Question: Does <URL>. The following picture is taken from the link:

(I am aware that Flot may not support this since it seems like each bar in Flot only has one variable, but I am not sure).
Edit: Any javascript library suggestion is also welcome!
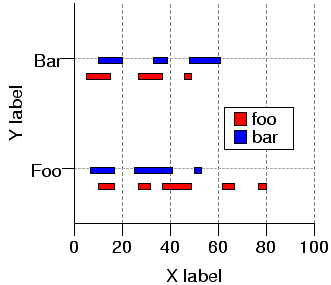
Answer: I managed a workaround using Flot's bar chart and Flot's <URL>. Unfortunately, Flot's stacking require all stacks of the same level to be of the same type/color. In order to circumvere this, some of the bars have zero width in the stacks of wrong colors. Result looks surprisingly good!

The corresponding code follows (the example data does NOT corresponds to the image above, since it would be a little too large. This shows only two of the "colors").
'''
var series = [
{
data: [
[24.0, 0],
[6.<PHONE>, 1],
[6.95, 2],
[6.<PHONE>, 3],
[6.95, 4],
],
color: "#FFFFFF",
},
{
data: [
[0.0, 0],
[0.0666666666667, 1],
[0.05, 2],
[0.0833333333333, 3],
[0.05, 4],
],
color: "#FFFF00",
},
];
date_ticks_pre = [[0, "Okt 19, 2014"], [1, "Okt 20, 2014"], [2, "Okt 21, 2014"], [3, "Okt 22, 2014"], [4, "Okt 23, 2014"]];
var options = {
series: {
bars: {
show: true,
barWidth: .75,
horizontal: true,
align: "center"
},
stack: true,
},
xaxis: {
ticks: 24,
},
yaxis: {
ticks: date_ticks_pre,
},
zoom: { interactive: true },
pan: { interactive: true },
};
$.plot('#flot_plot',
series,
options);
'''